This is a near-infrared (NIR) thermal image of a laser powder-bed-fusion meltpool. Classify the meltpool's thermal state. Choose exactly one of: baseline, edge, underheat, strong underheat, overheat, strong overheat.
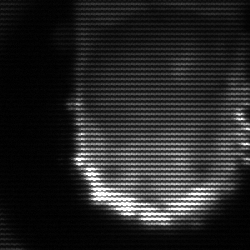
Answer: baseline